Question: My sub report has a manually designed table. Sometimes I need to display 10 to 30 rows within a single cell, sometimes only 2 to 5 rows. I'd like the field to auto-resize based on the number of rows needed. How can I remove the unecessary white space?
Here is the space delegated for the FYR field:
<URL>
Design section, details C through E:
<URL>
Image displayed while running:
[
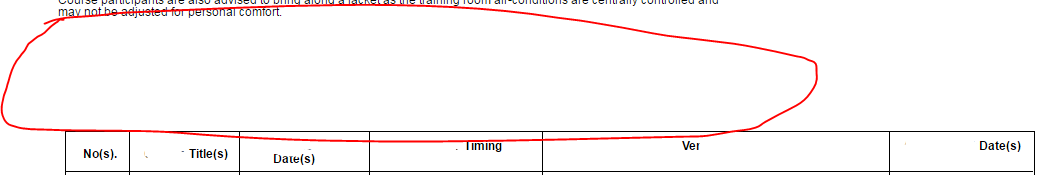
Answer: It's difficult to tell from your screenshots, but I think you want to activate Can Grow for the selected fields.
Resize them all back to the size of one row, then right click the fields, open Field Explorer, and select Can Grow. You'll probably want to activate this for the subreport as well if it hasn't been. This way the fields should stretch and shrink vertically based on the amount of data they have to display.